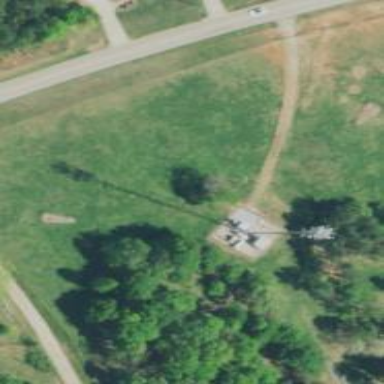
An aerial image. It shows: Mast tower used for communication.